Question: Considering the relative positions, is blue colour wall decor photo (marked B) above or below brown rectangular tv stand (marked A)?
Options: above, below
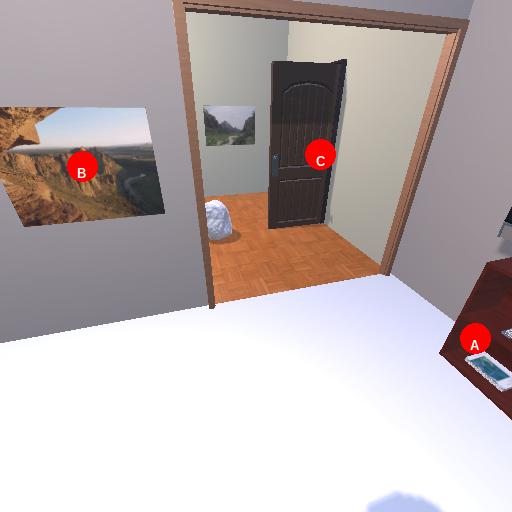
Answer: above